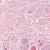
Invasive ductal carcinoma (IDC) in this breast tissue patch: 0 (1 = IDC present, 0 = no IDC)